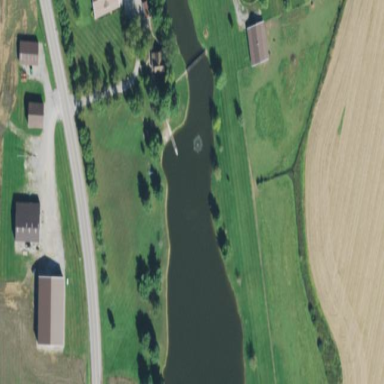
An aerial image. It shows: Peaceful pond surrounded by nature.